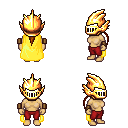
a pixel art fantasy rpg character, female body template, human, tanned skin, yellow cape, red pants, brunette ponytail hairstyle, gold helm, leather bracers, four views (front, back, left, right), 2x2 character sprite sheet, small pixel art, hard edges, no anti-aliasing